Question:
<URL>
So I got the objects to display the way I want as seen in the image, but my problem now is when I choose the second object the first should become unchecked and choose the second one. Using regular input boxed just inside a form it does it automatically without the need for JavaScript. Anyway to fix this that'll same me tons of time coding so I don't have to define it in Javascript/JQuery each time an object has been selected/checked and deselected/unchecked.
'''
<style type="text/css">
div#container div {
display:inline-block;
margin:1.25%;}
div#circle {
width:40px;
height:40px;
border:1px dashed #000;
border-radius:50%;}
div#square {
width:40px;
height:40px;
border:1px dashed #000;}
</style>
<div id="container" align="center">
<form>
<div id="square"><br><br>
<input type="radio" name="squareselec" checked="true"></div>
<div id="circle"><br><br>
<input type="radio" name="circleselec"></div>
</form>
</div>
'''
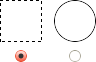
Answer: To center the input element, you'll need to make the radio display: inline-block; - and it's container text-align: center;
I sugest staying away from id's unless using them for javaScript hooks or very special reasons. <URL> with the code for you to play with. I hope this helps. -nouveau
HTML
'''
<div class="object-wrapper">
<img alt="image name" src="http://placehold.it/50x50" />
<input type="radio" name="squareselec" />
</div>
<div class="object-wrapper">
<img alt="image name" class="circle" src="http://placehold.it/50x50" />
<input type="radio" name="squareselec" />
</div>
'''
CSS
'''
.object-wrapper {
width: 3em; /* arbitrary */
text-align: center;
/* to explain visually */
border: 1px solid red;
padding: .1em;
/* to grid them */
float: left;
margin-right: .5em;
}
.object-wrapper img {
display: inline-block;
width: 100%;
height: auto;
}
.object-wrapper input[type="radio"] {
display: inline-block;
}
.circle { /* to make a circle */
-webkit-border-radius: 100%;
border-radius: 100%;
}
'''